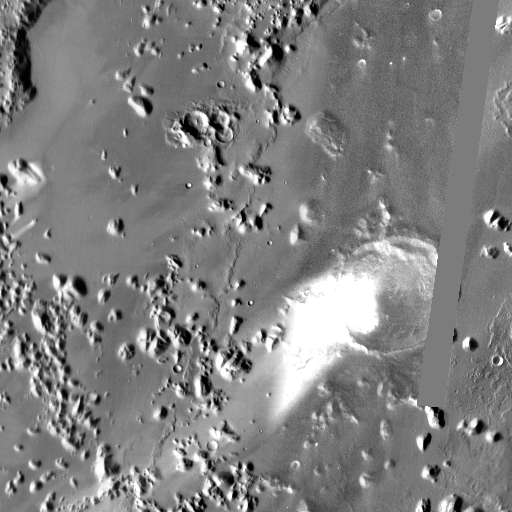
Crater classes present: Background, Other, Buried